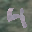
Label: 4